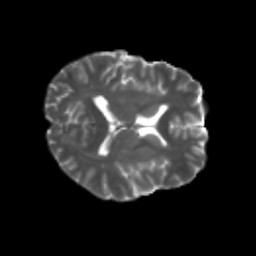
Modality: T2w
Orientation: axial
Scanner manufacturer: siemens
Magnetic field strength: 3 T
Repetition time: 4.16 s
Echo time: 0.0806 s